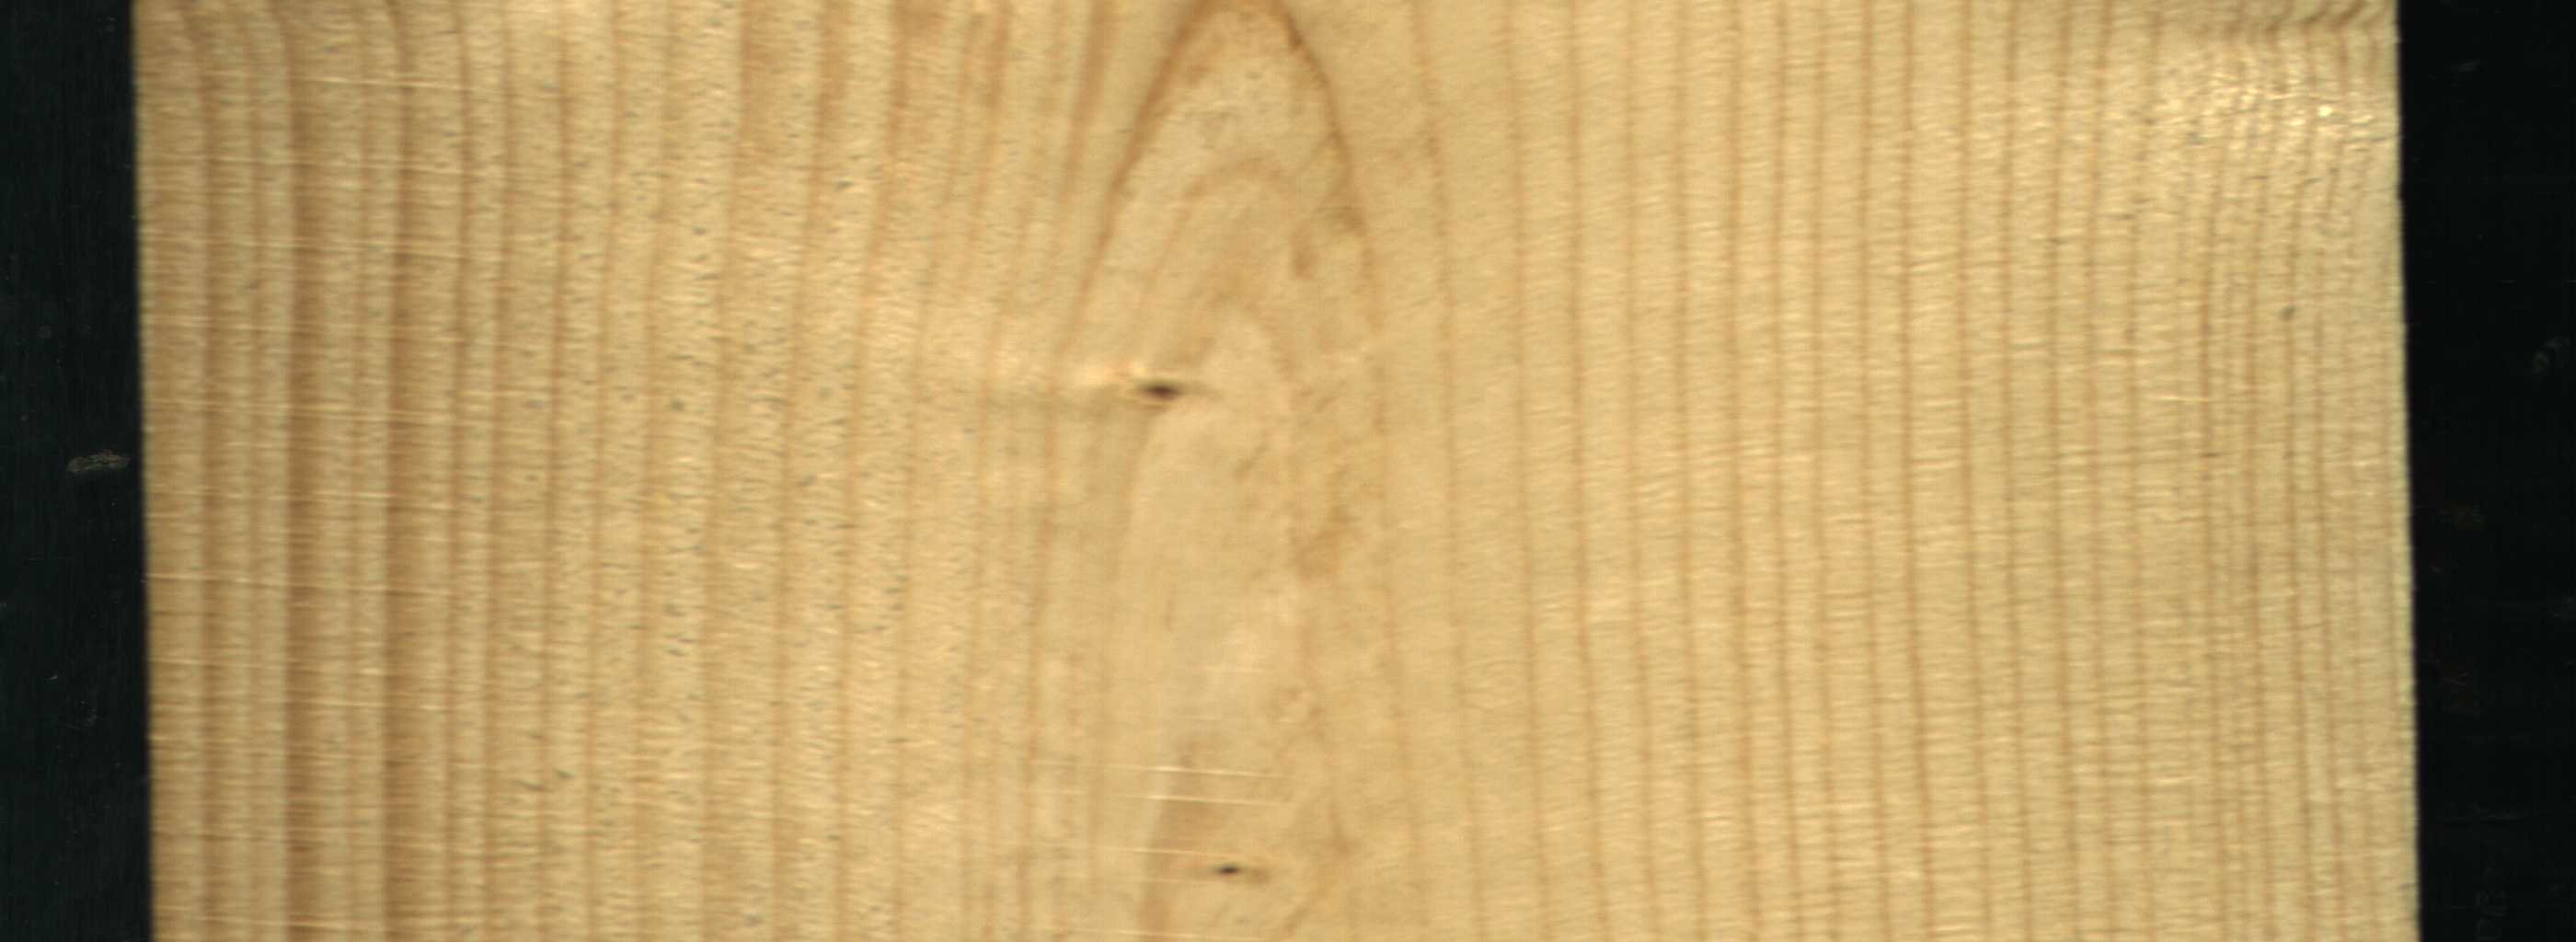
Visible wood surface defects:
Live_Knot